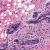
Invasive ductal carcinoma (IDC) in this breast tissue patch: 0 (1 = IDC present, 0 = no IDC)